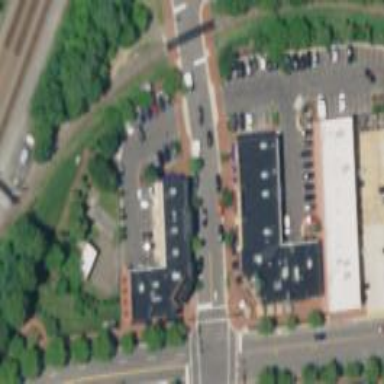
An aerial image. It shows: Retail area.